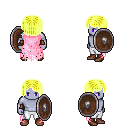
a pixel art fantasy rpg character, male body template, dark elf, purple skin, pink tattered cape, white pants, gold pageboy hairstyle, leather bracers, brown shoes, shield, four views (front, back, left, right), 2x2 character sprite sheet, small pixel art, hard edges, no anti-aliasing